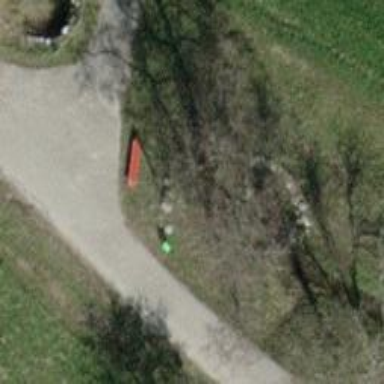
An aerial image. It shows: Bench for seating.